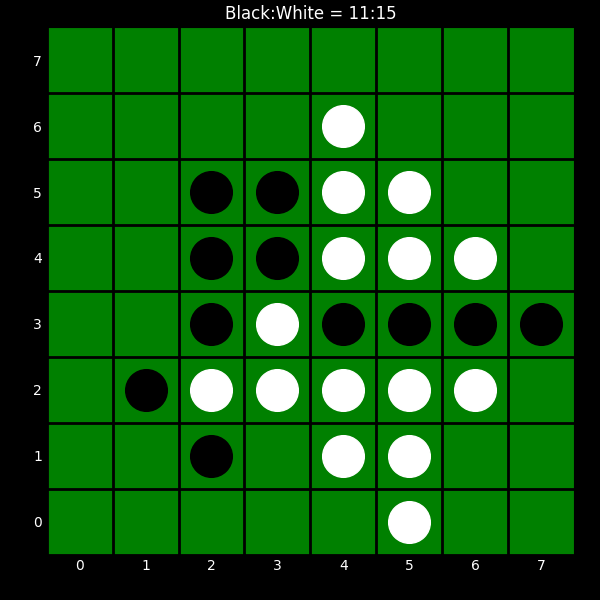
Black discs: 11
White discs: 15